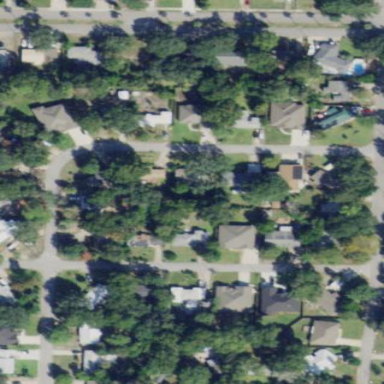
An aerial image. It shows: Residential area composed of single-family homes.